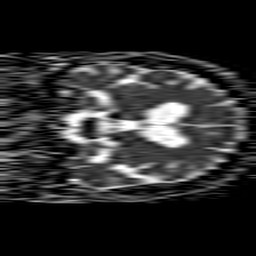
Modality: ADC
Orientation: coronal
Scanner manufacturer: philips
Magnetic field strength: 1.5 T
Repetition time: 4.6 s
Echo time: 0.08631 s